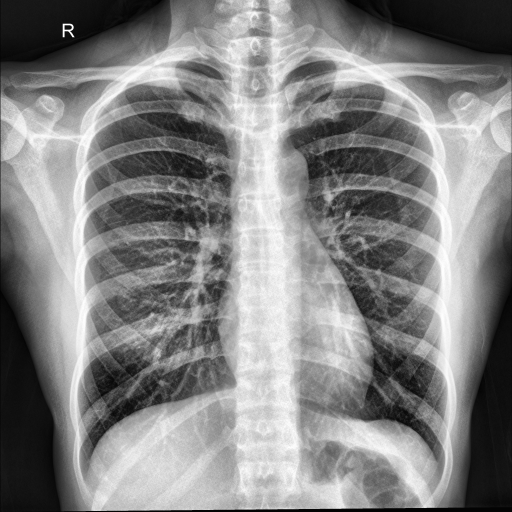
Finding: NORMAL